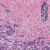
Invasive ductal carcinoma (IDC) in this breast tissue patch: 1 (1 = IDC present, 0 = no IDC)